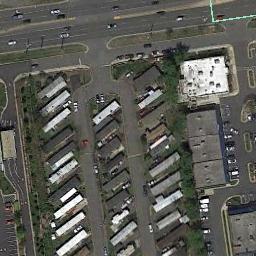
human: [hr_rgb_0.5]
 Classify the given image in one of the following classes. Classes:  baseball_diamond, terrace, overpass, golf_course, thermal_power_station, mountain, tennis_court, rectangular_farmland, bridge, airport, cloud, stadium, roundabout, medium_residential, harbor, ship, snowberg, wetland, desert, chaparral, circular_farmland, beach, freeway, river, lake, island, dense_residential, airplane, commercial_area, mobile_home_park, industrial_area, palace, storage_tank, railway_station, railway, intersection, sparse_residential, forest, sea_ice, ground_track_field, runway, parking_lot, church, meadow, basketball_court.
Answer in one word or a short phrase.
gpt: mobile_home_park